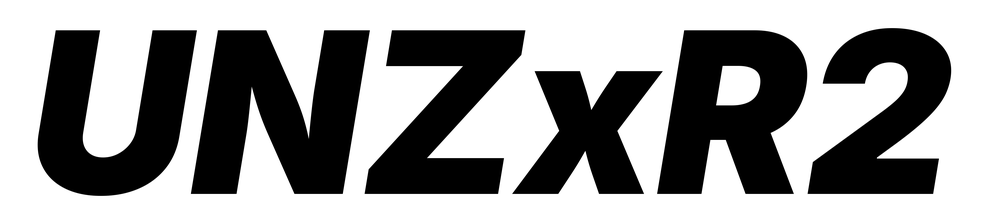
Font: Inter-Italic_Black_Italic